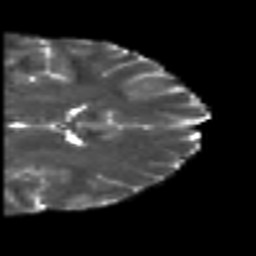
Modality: T2w
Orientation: coronal
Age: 19
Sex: male
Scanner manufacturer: siemens
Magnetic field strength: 3 T
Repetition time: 7 s
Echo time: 0.0926 s